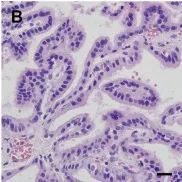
Postoperative pathology: choroid plexus papilloma (WHO I). Immunohistochemical expressions: GFAP (+-), EMA (+), keratin (+++), CAM5.2 (+++), P53 (+), syn (++) and olig-2(-). Ki-67LI: 0.6% (A-H). 20 mum.
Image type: pathology (immunostaining)